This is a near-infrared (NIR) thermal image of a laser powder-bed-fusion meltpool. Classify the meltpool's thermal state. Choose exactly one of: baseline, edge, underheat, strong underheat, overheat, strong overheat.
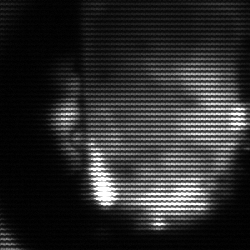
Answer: baseline